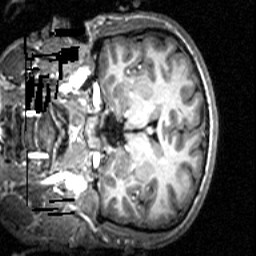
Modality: T1w
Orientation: coronal
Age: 18
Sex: male